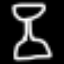
Label: hourglass